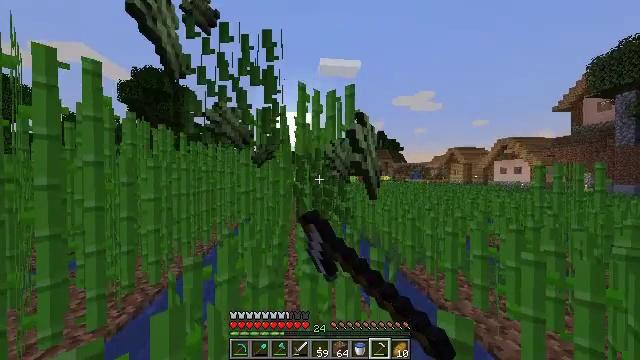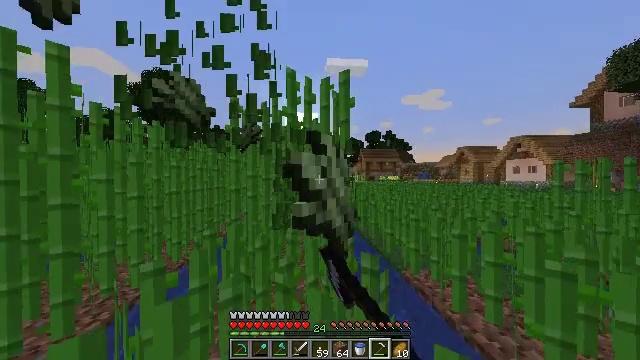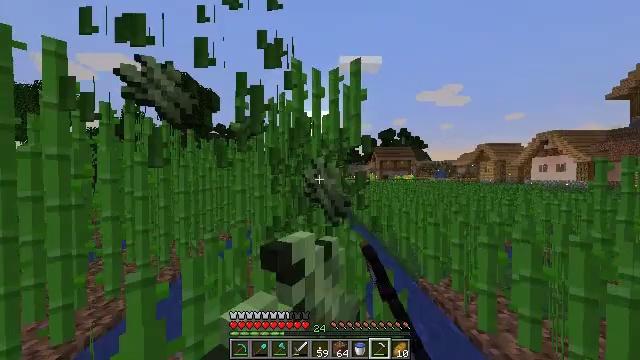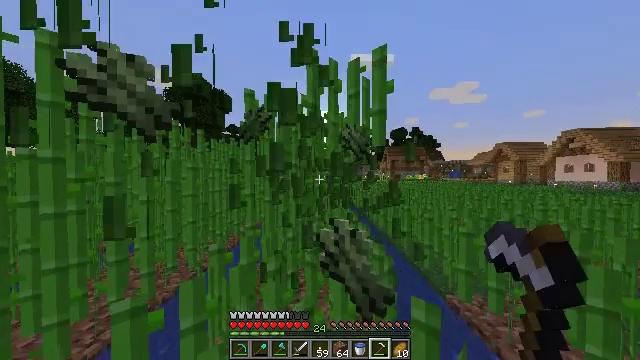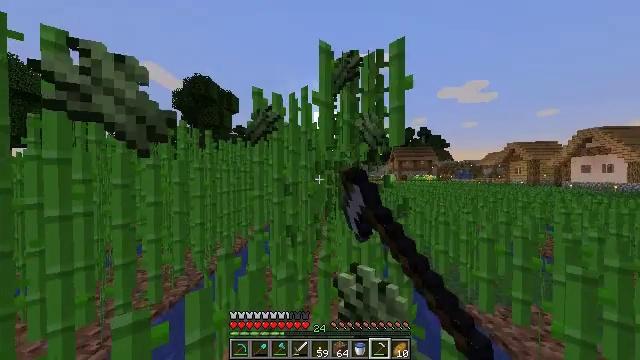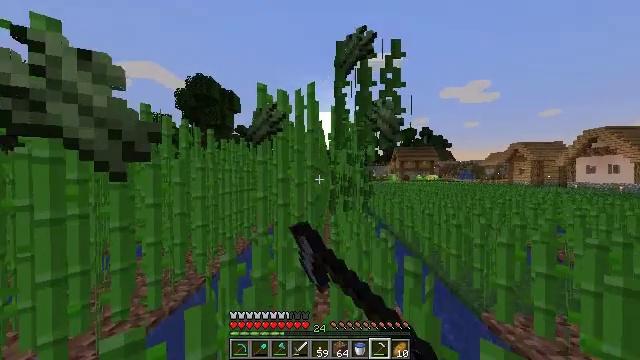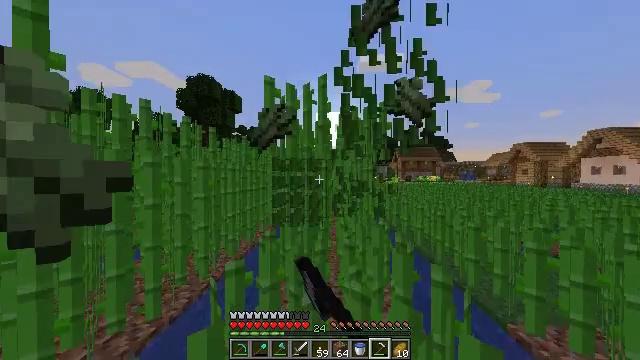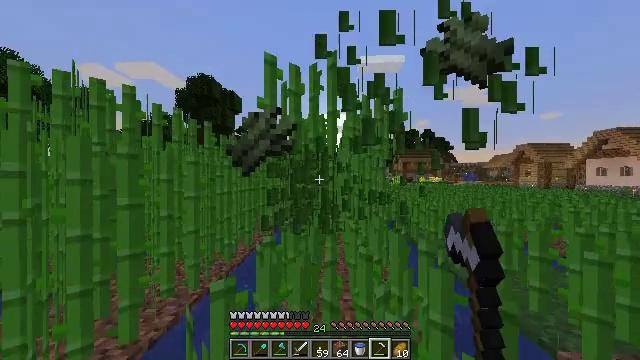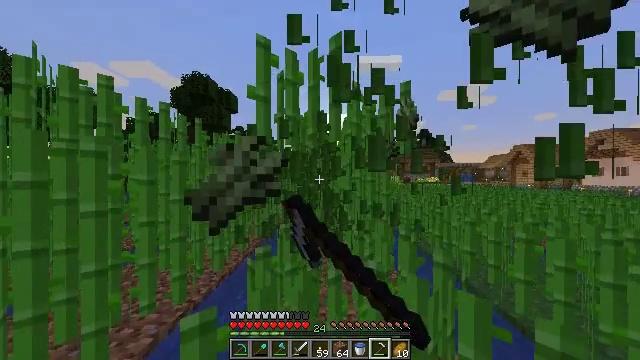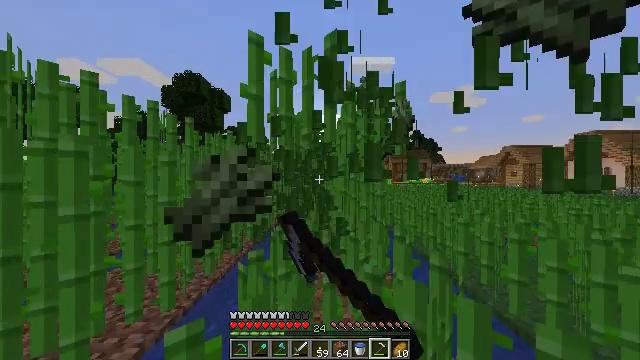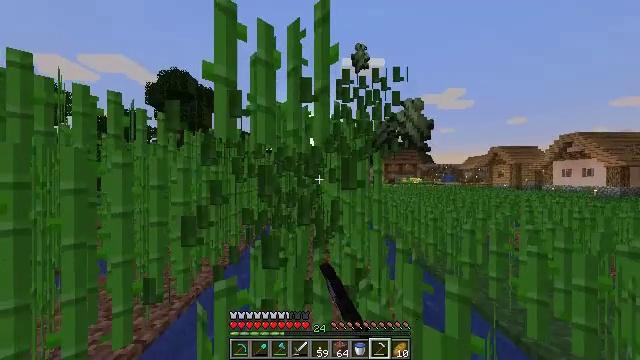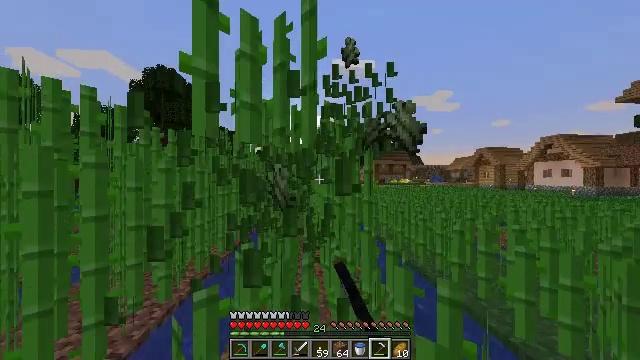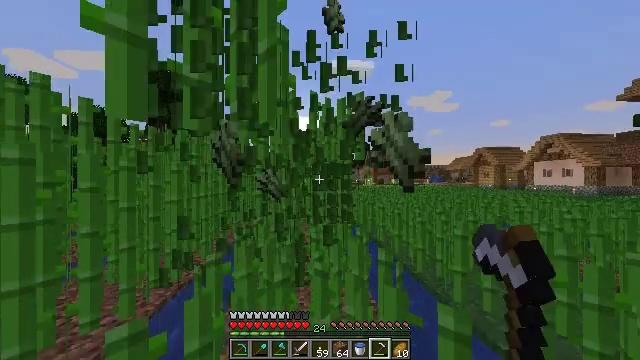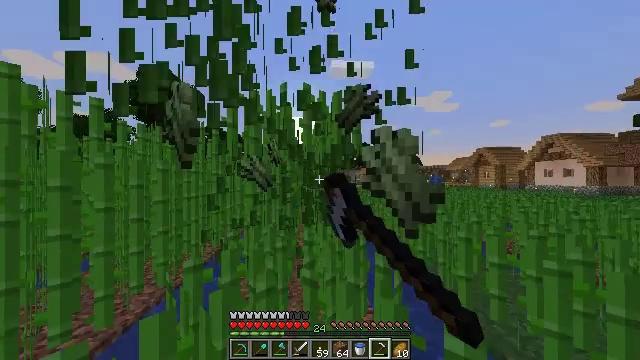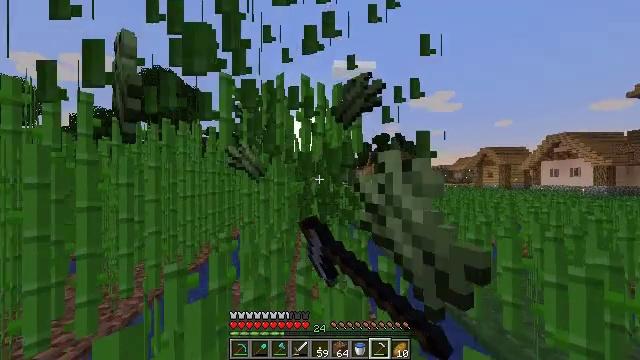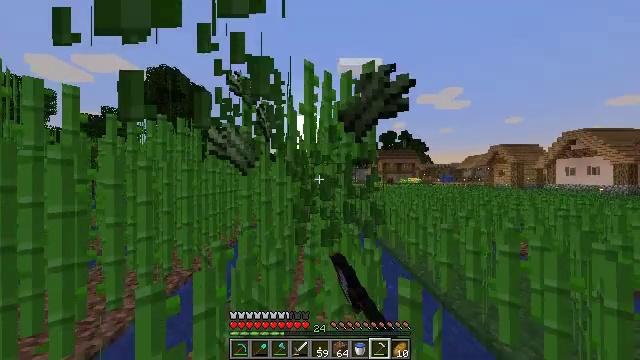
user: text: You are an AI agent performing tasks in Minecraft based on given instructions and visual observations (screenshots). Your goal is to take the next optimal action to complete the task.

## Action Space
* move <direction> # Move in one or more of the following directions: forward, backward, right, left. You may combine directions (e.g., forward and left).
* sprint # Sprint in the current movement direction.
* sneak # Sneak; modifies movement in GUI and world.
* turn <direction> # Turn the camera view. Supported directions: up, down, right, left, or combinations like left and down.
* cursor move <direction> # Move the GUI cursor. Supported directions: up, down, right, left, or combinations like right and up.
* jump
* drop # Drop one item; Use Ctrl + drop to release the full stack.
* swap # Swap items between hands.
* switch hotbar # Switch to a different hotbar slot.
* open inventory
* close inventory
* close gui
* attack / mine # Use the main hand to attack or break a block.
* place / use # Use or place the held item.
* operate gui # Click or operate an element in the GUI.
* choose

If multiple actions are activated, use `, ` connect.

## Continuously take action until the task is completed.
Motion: motion action
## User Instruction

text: Mine the sugar cane near rivers.
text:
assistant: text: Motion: move forward, sprint, turn left, attack / mine
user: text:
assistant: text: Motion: move forward and move left, sprint, turn left, attack / mine
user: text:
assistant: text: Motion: move forward and move left, sprint, turn left, attack / mine
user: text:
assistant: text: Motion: move forward and move left, sprint, turn left, attack / mine
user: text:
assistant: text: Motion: move forward and move left, sprint, attack / mine
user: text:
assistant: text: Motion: move forward, sprint, attack / mine
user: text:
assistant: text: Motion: move forward, sprint, attack / mine
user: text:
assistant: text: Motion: move forward, sprint, attack / mine
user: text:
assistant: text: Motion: move forward, sprint, turn right, attack / mine
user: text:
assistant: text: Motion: move forward and move right, sprint, turn right, attack / mine
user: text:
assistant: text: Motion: move forward and move right, sprint, turn right, attack / mine
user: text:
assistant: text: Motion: move forward and move right, sprint, attack / mine
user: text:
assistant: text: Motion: move forward, sprint, attack / mine
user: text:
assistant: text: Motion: move forward, sprint, attack / mine
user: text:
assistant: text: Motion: move forward and move left, sprint, turn left, attack / mine
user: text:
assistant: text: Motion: move forward and move left, sprint, turn left, attack / mine
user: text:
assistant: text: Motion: move forward and move left, sprint, turn left, attack / mine
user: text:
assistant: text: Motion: move forward and move left, sprint, attack / mine
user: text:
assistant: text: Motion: move forward, sprint, attack / mine
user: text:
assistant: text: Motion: move forward, sprint, attack / mine
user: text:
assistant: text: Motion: move forward, sprint, attack / mine
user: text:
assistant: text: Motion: move forward, sprint, attack / mine
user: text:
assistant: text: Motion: move forward, sprint, turn right, attack / mine
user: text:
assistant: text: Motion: move forward and move right, sprint, turn right, attack / mine
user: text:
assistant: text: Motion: move forward and move right, sprint, turn right, attack / mine
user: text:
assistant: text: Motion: move forward and move right, sprint, attack / mine
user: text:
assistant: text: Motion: move forward, sprint, attack / mine
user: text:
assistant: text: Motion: move forward, sprint, attack / mine
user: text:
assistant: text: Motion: move forward and move left, sprint, attack / mine
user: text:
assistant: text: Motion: move forward and move left, sprint, attack / mine